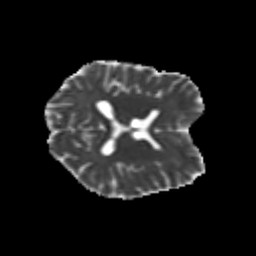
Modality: MD
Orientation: axial
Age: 26
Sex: female
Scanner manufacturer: siemens
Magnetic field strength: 3 T
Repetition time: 3.5 s
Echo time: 0.104 s